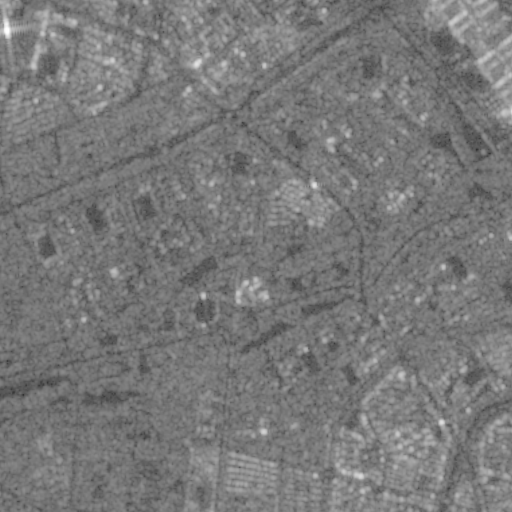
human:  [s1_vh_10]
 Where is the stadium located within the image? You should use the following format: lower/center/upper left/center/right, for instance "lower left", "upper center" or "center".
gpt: The stadium is located in the center of the image.
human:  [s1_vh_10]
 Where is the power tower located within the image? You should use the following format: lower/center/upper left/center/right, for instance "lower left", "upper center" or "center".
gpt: There is no power tower in the image.

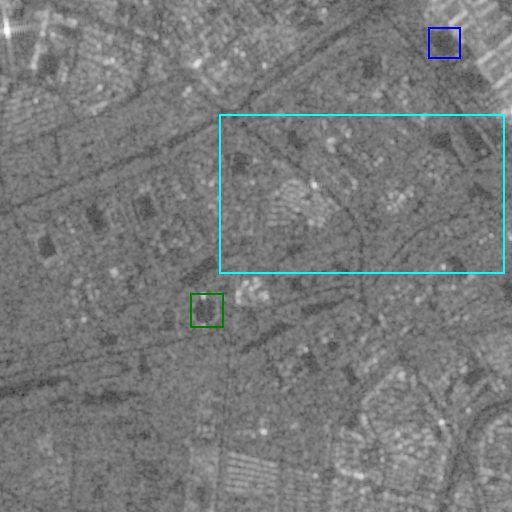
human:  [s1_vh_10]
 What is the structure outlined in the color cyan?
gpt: The structure outlined in cyan is a park.
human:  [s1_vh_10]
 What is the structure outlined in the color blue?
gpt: The structure outlined in blue is a parking lot.
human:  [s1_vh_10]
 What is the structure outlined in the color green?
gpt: The structure outlined in green is a stadium.
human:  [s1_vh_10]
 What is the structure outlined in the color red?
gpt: There is no red outline.